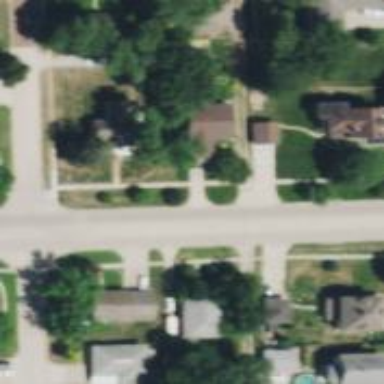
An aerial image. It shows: Alley classified as service road.